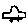
Label: car